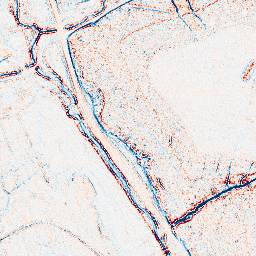
Category: edge_preserving
Decomposition family: bilateral
Decomposition parameters: d: 5
sigma_color: 150
sigma_space: 25
Upsampling method: sinc_hamming
Upsampling parameters: scale: 2
kernel_size: 8
Upsampling scale: 2